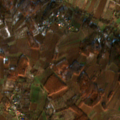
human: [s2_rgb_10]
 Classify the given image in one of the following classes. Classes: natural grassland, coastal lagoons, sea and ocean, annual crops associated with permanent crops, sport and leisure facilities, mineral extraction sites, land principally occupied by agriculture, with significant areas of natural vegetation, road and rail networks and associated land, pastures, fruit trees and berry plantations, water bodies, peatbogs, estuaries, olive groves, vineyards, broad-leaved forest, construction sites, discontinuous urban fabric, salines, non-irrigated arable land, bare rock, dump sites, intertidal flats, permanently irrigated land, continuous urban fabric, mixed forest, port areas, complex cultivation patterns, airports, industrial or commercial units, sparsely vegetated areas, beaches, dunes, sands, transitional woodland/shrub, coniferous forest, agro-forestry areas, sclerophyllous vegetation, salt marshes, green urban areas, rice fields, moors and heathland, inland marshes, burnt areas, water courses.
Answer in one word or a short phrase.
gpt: complex cultivation patterns, land principally occupied by agriculture, with significant areas of natural vegetation, broad-leaved forest